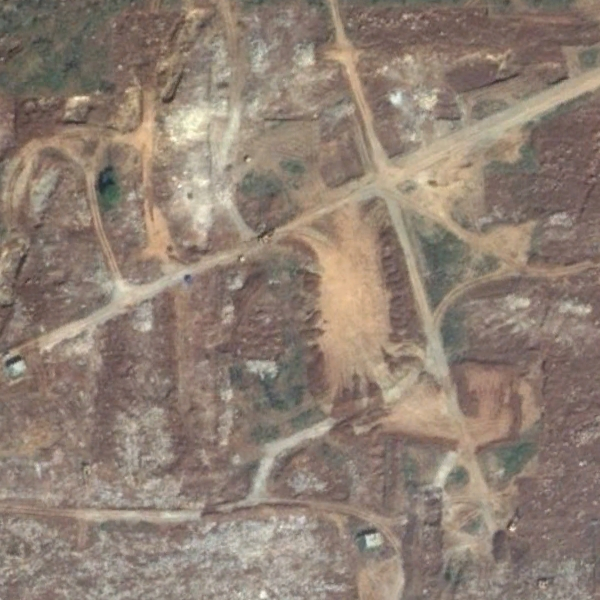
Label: BareLand